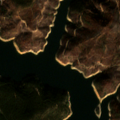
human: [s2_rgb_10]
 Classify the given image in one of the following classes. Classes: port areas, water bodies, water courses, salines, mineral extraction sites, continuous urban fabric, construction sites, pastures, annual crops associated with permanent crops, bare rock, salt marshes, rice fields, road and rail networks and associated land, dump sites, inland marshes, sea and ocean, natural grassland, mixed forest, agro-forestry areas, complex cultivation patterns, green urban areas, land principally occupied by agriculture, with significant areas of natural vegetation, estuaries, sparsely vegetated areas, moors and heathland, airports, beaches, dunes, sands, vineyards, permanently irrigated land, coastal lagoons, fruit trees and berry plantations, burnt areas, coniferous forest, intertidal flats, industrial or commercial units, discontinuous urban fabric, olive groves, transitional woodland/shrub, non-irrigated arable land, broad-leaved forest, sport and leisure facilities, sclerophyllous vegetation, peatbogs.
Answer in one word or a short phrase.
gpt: broad-leaved forest, coniferous forest, transitional woodland/shrub, water bodies